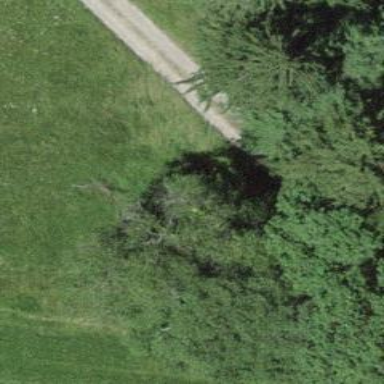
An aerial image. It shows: Hunting stand.